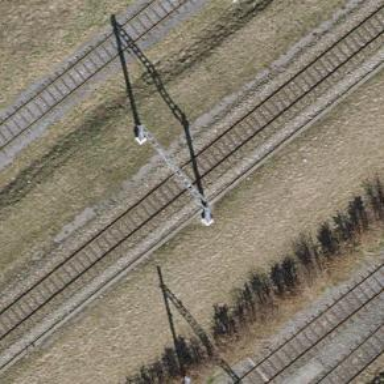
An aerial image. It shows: Catenary mast for power lines.